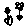
Label: flower